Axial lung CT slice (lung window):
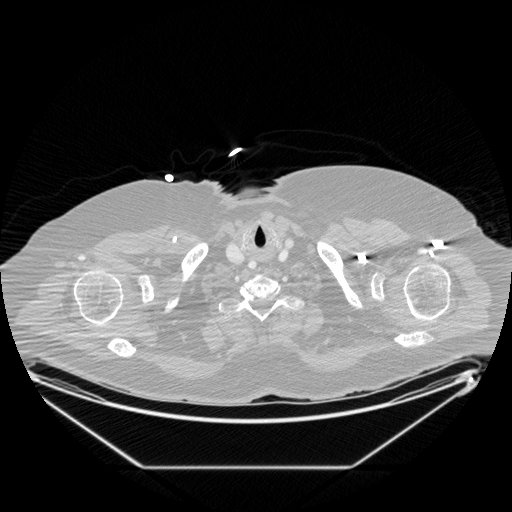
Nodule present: no